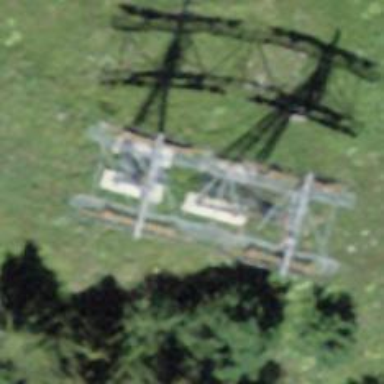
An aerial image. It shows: Pylon for aerialway.